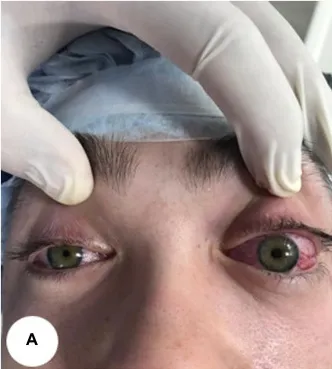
A visual manifestation and instrumental examinations of Case 1. (A) Anterior view.
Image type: medical_photograph (other_medical_photograph)